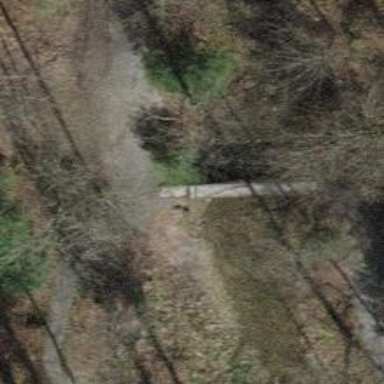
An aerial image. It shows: Compacted path with excellent trail visibility.